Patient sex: M
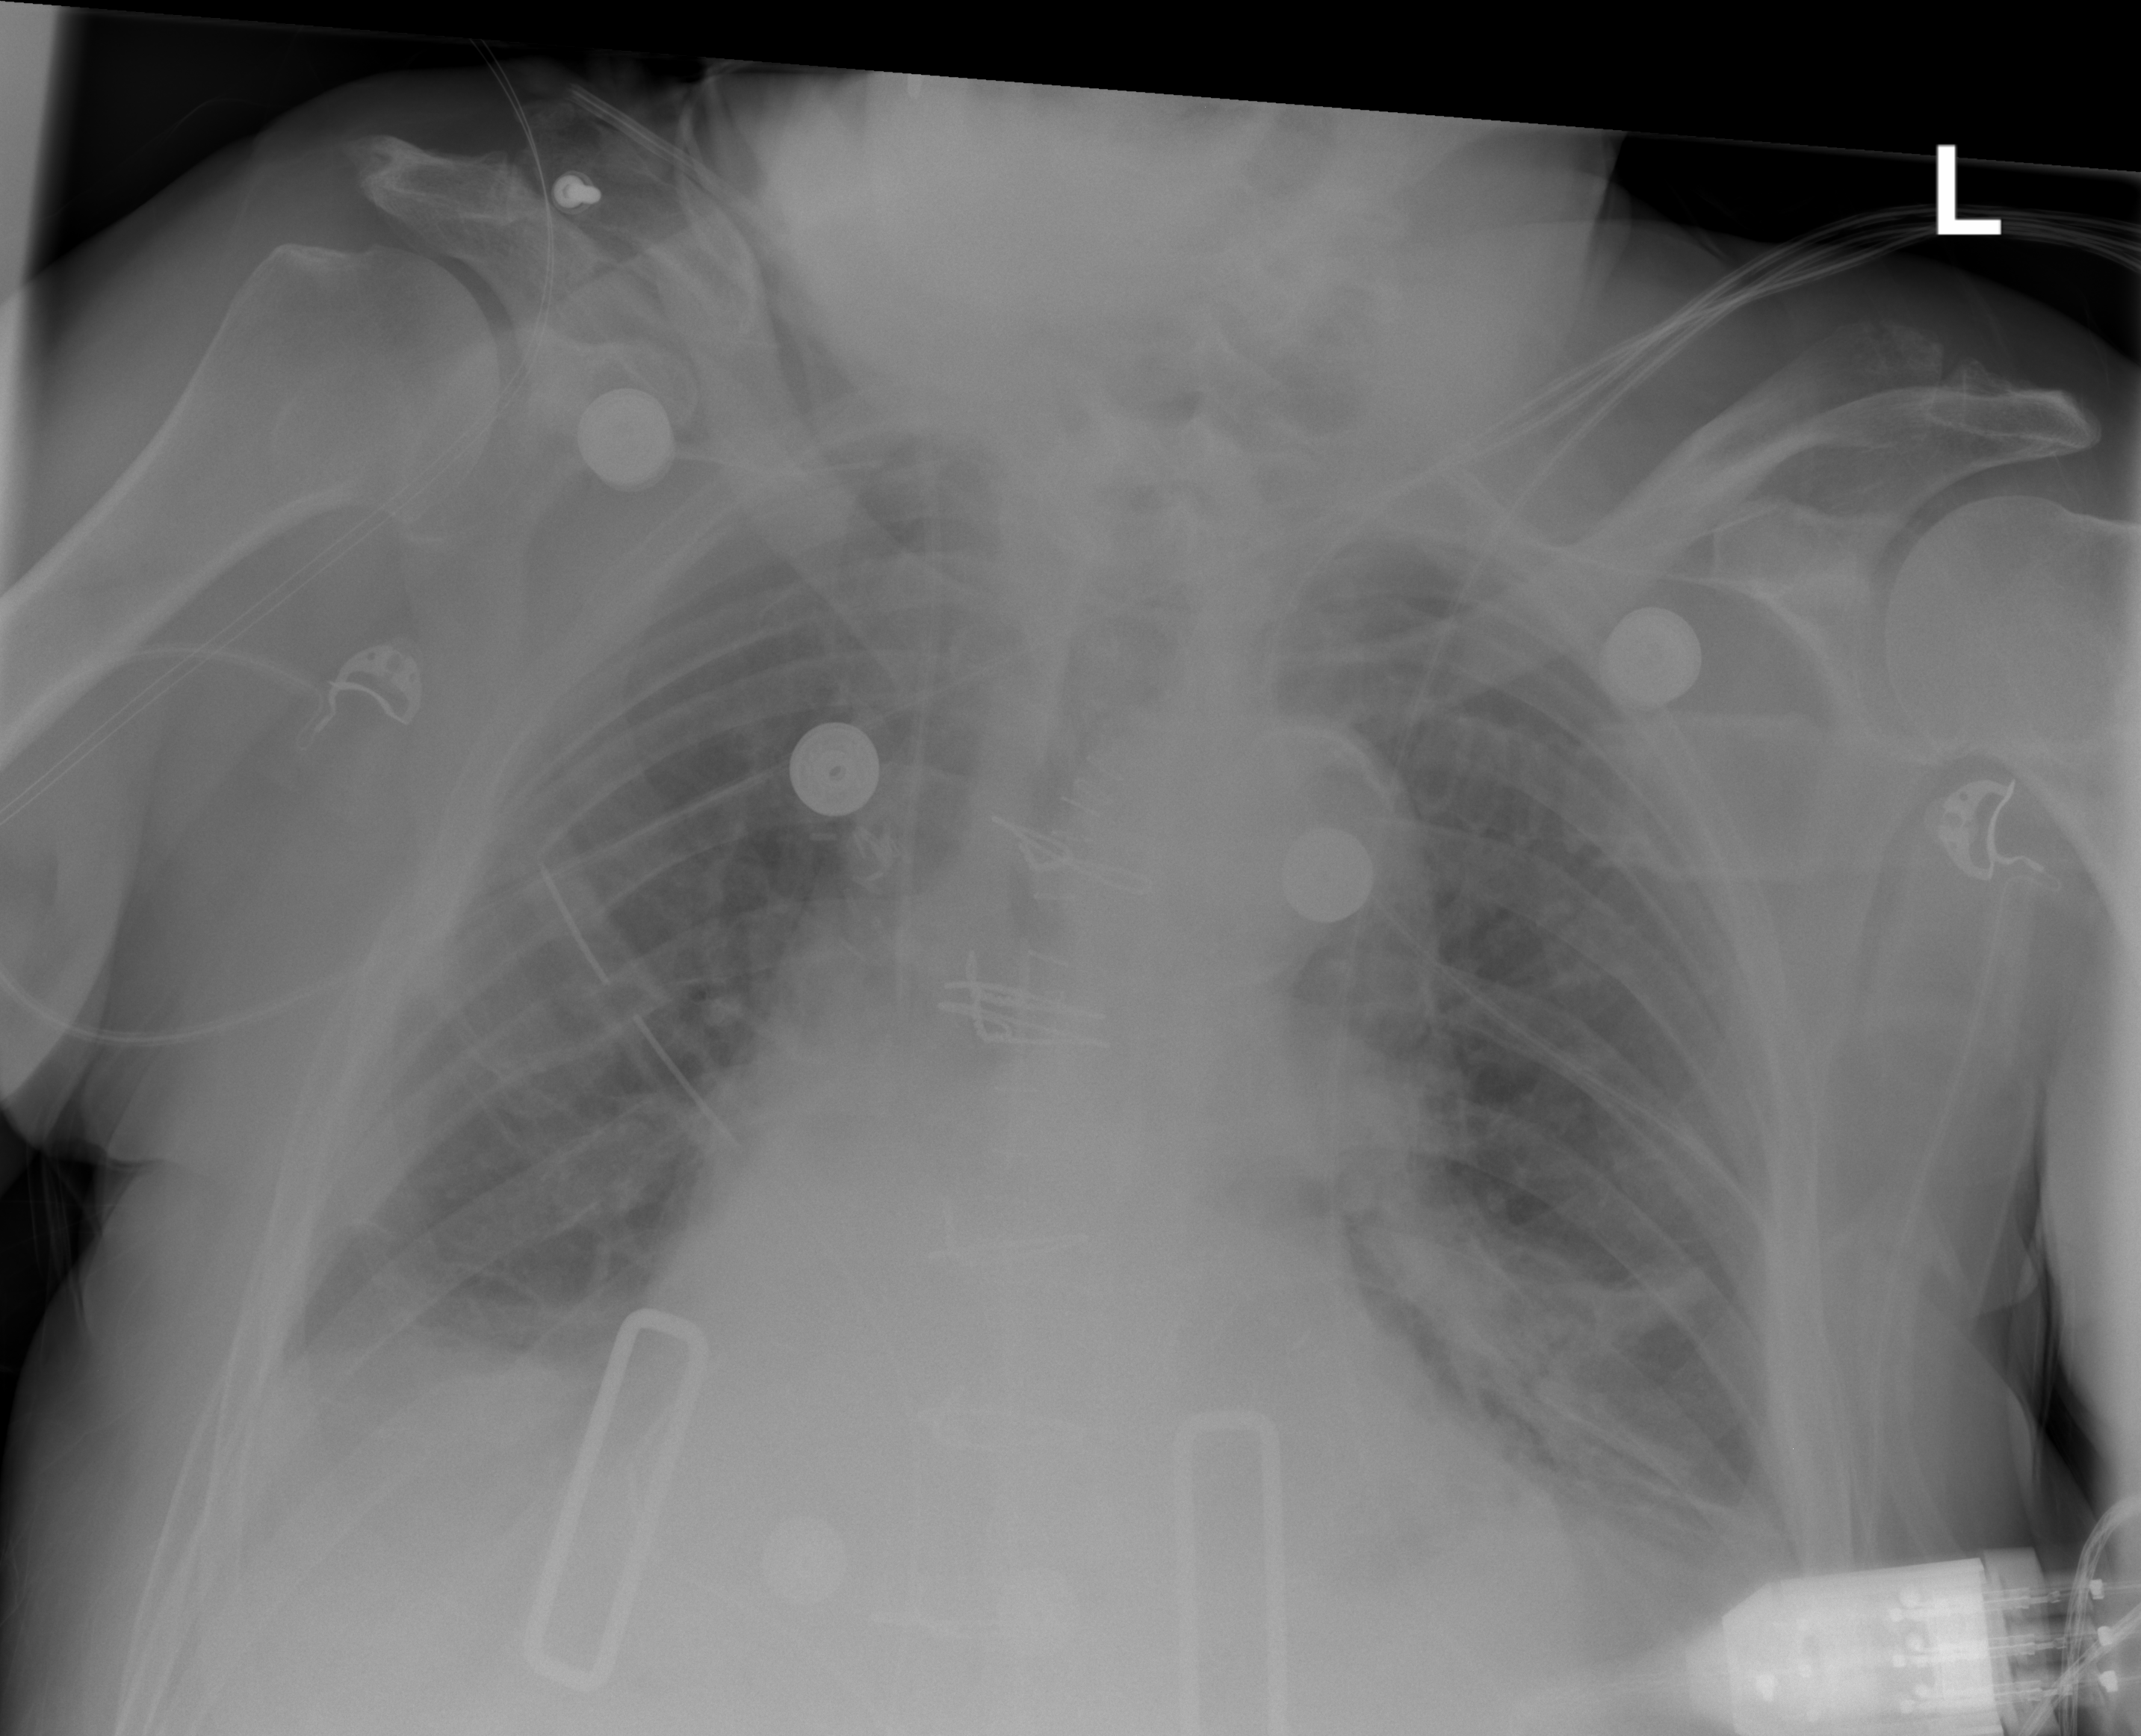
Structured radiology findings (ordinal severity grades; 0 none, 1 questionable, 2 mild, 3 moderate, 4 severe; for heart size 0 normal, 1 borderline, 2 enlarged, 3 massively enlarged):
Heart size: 0
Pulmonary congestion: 1
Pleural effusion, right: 1
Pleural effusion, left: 1
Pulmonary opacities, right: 0
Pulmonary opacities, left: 0
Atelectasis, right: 1
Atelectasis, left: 2